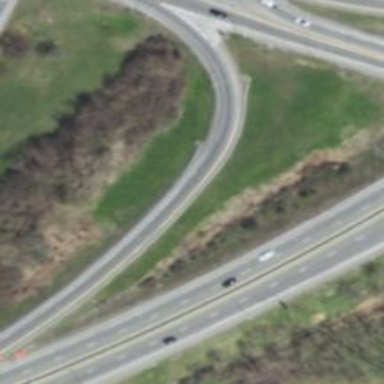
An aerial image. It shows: Trunk link highway.